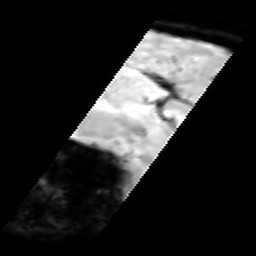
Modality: inplaneT2
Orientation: sagittal
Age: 23
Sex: female